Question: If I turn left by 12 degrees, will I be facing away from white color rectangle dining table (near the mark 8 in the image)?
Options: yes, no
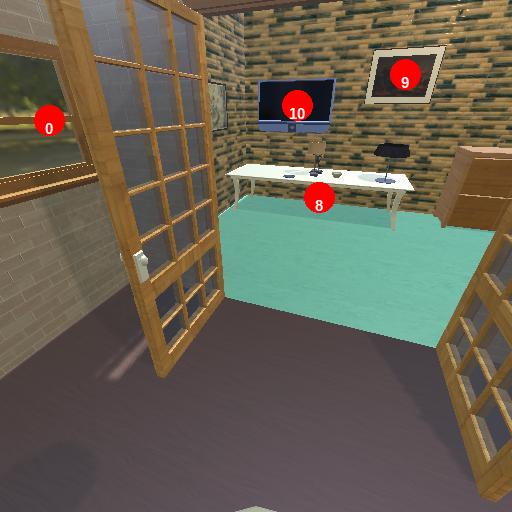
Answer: yes